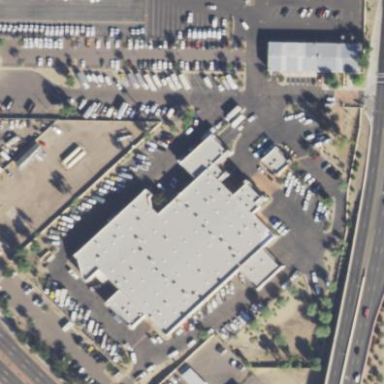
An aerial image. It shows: Car shop building.